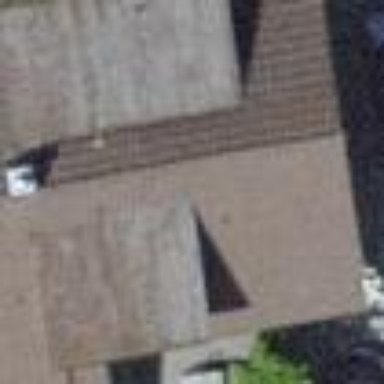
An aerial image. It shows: Building with tile roof.